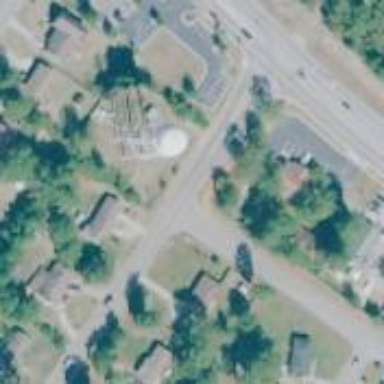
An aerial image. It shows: Water tower that is man-made.